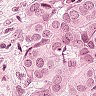
Metastatic tissue present: yes